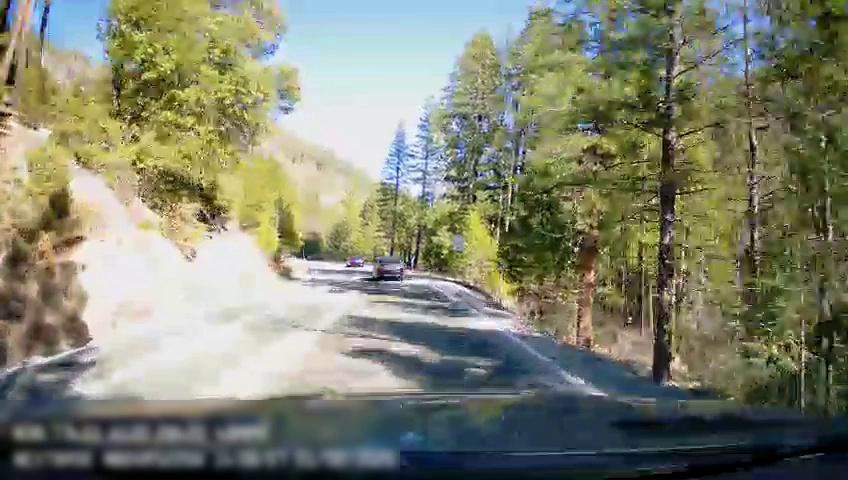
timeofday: Day
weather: Sunny
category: Drivable Space
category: Vehicles | Car
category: Vehicles | Car
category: Lanes | Opposite Lane
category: Lanes | Current Lane